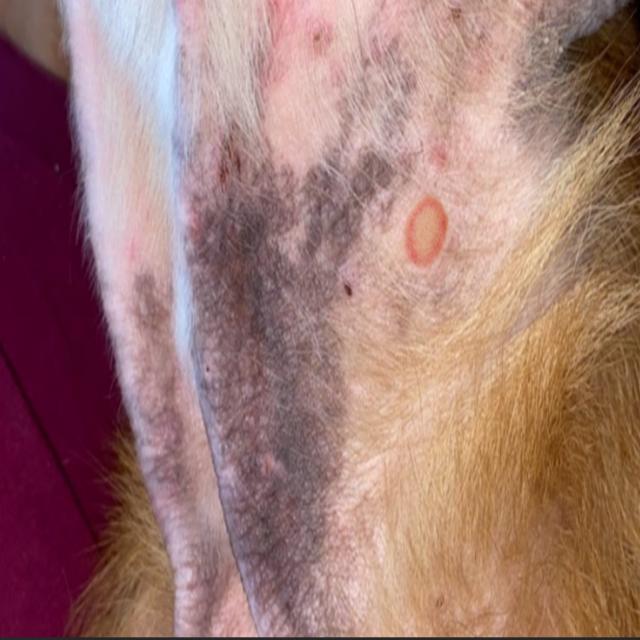
Canine ringworm (Dermatophytosis) — fungal infection caused by Microsporum or Trichophyton. Presents with circular alopecia, scaling, crusting, and broken hairs.